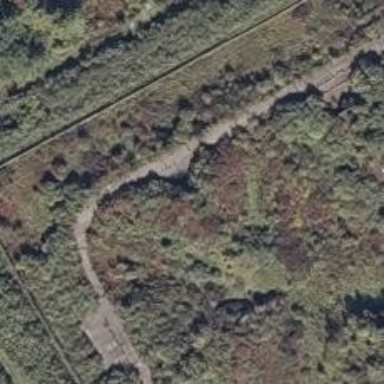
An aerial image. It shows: Military bunker.